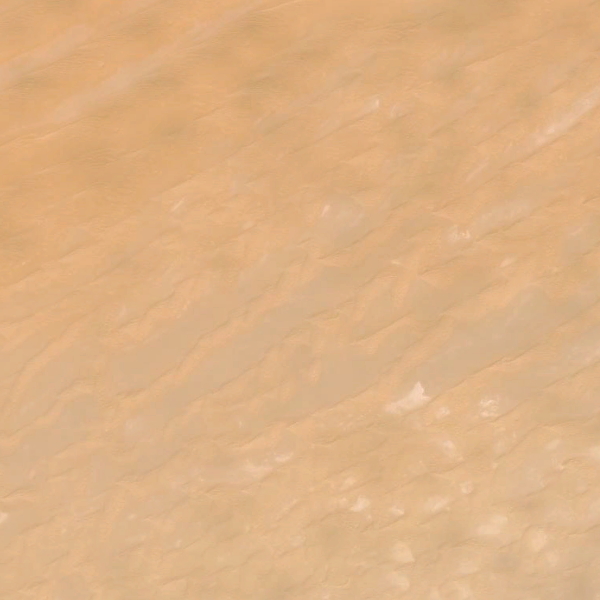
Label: Desert